Question: I might be asking too much, but I was wondering if someone could help me with the css for this site: <URL>
I see a lot things that are dissimilar with regards to gow IE renders the page. I realize why the @font-face is not working.
Main concerns are the double scroll bars on the right of the page (content.css and master.css), as well as the way the arrows for the central navigation are displayed, and the list at the bottom of the central column.
Here are screen shots with the problems highlighted:

Thanks so much!
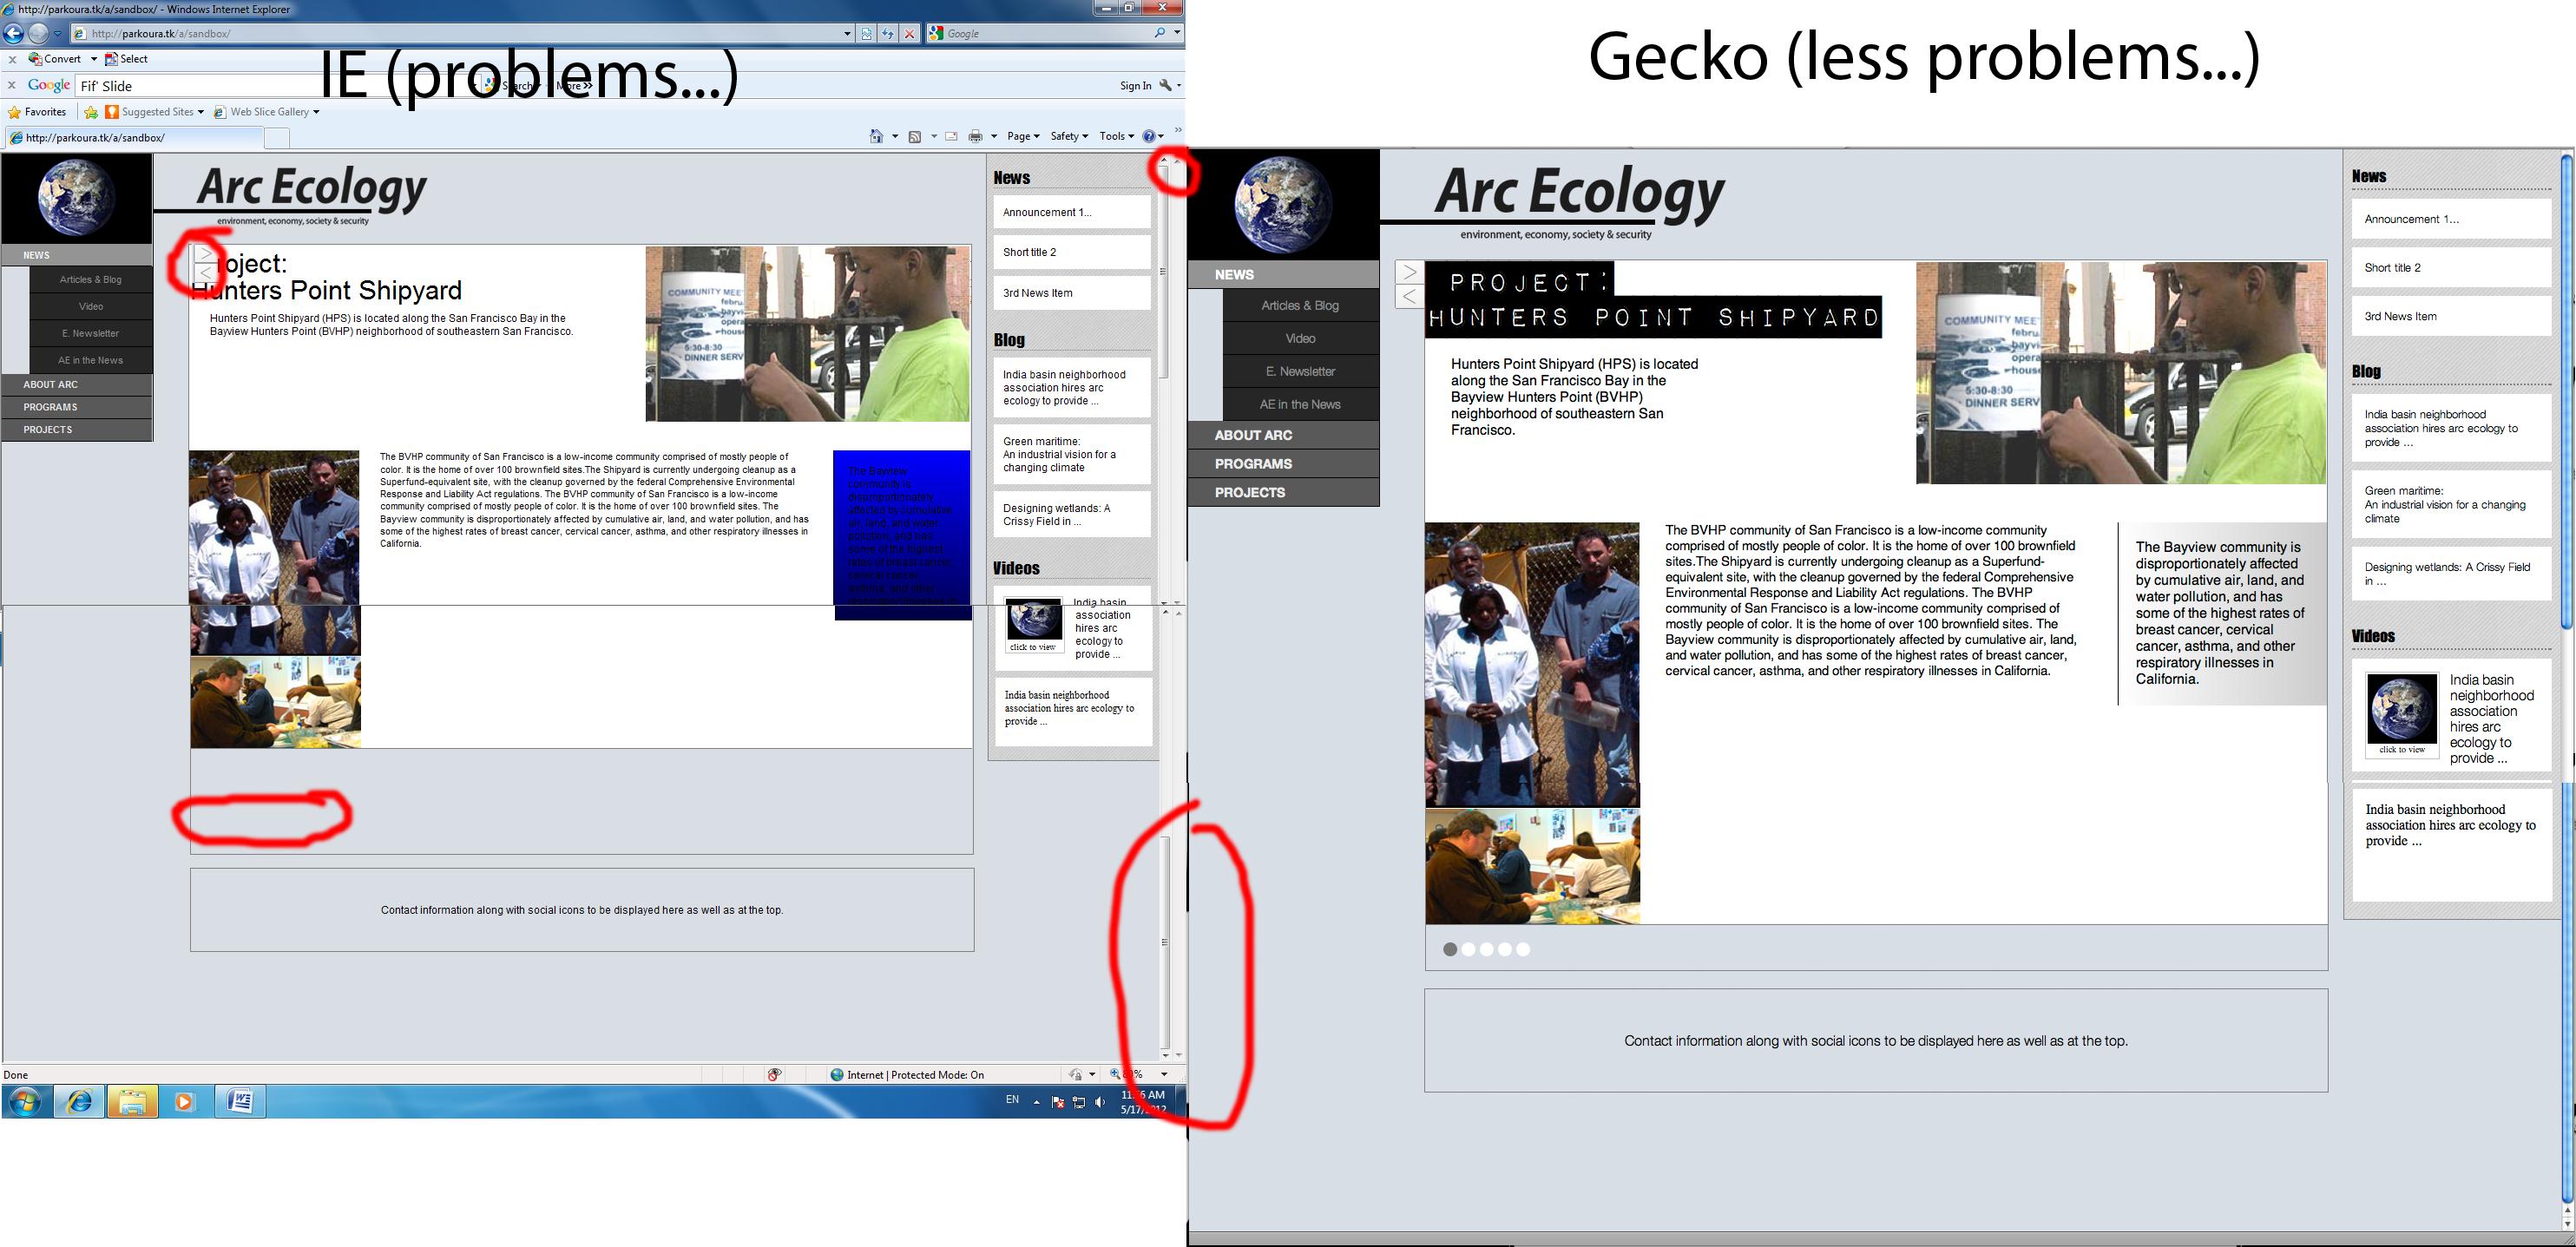
Answer: Try getting rid of your overflow properties in the Div with ID="container". I also have a feeling that having your arrows sitting in a margin might be a problem. Hopefully that works.